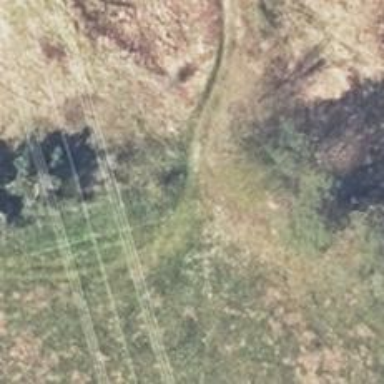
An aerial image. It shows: Grass track with grade 5 tracktype.